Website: slack
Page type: billing-address
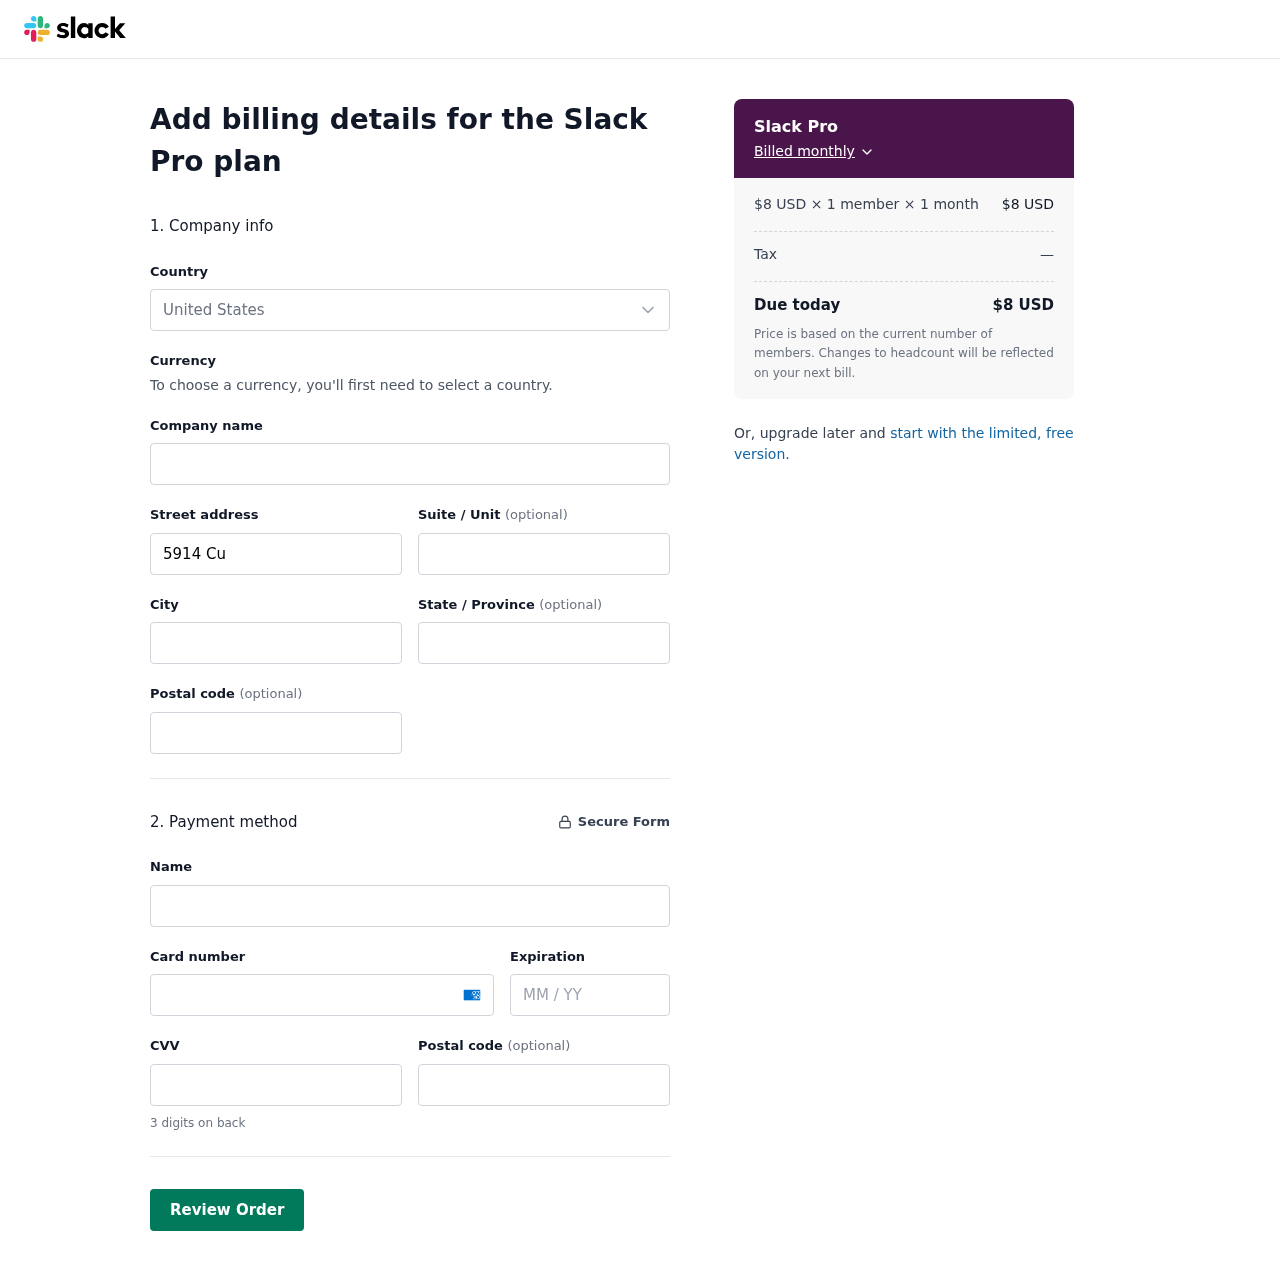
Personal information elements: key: PII_CARD_CVV
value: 6039
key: PII_CARD_EXPIRY
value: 11/30
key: PII_CARD_NUMBER
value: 3414 1411 0895 316
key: PII_CITY
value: Port Dana
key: PII_COUNTRY
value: United States
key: PII_FULLNAME
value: Michelle Conley
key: PII_POSTCODE
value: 42880
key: PII_POSTCODE2
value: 64739
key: PII_STATE
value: MH
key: PII_STREET
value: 5914 Cunningham Station
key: PII_STREET2
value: Apt. 726
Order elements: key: ORDER_PLAN_PRICE
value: $8 USD
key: ORDER_NUM_MEMBERS
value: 1 member
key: ORDER_NUM_MONTHS
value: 1 month
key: ORDER_SUBTOTAL
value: $8 USD
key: ORDER_TAX
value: —
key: ORDER_TOTAL
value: $8 USD